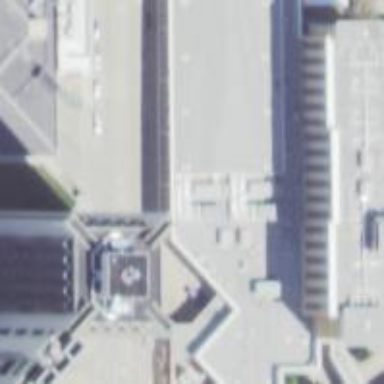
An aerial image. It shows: Hotel building.